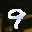
Label: 9